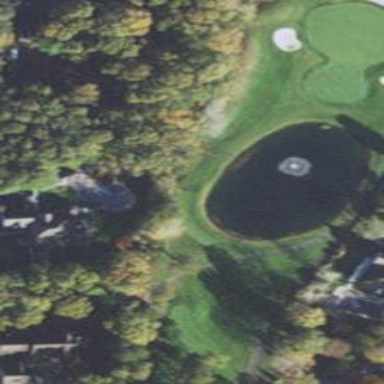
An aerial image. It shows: Water hazard on golf course. The hazard is natural water feature.